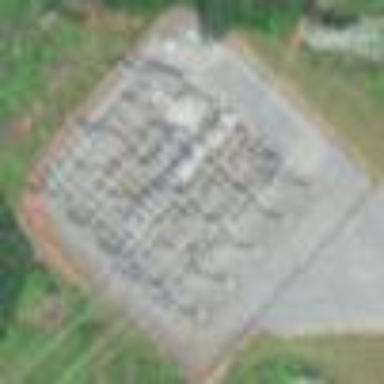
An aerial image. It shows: Distribution level power substation enclosed by fence.